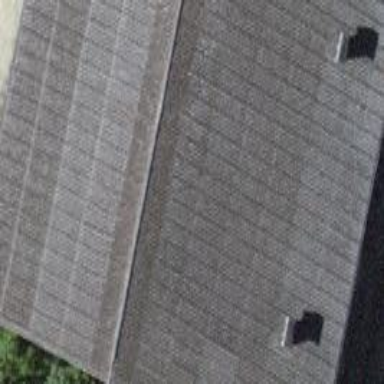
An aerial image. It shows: Rural barn.